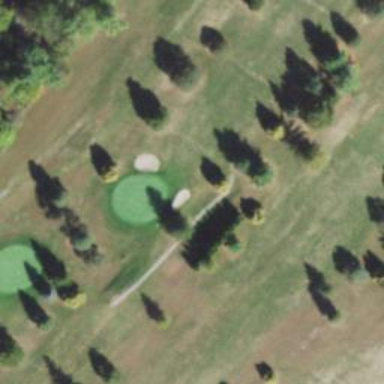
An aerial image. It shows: Service road used as golf cart path.